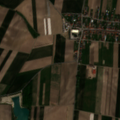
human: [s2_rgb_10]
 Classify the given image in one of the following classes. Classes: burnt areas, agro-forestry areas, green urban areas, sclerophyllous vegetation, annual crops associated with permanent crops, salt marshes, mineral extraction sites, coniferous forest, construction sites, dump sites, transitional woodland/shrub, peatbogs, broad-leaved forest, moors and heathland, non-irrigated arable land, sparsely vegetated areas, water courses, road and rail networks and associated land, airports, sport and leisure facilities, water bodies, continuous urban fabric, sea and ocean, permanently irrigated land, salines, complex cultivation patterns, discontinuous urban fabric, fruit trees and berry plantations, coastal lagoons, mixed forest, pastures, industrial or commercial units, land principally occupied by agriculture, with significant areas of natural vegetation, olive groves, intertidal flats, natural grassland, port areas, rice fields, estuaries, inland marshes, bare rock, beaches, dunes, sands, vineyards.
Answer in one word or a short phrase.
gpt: discontinuous urban fabric, mineral extraction sites, non-irrigated arable land